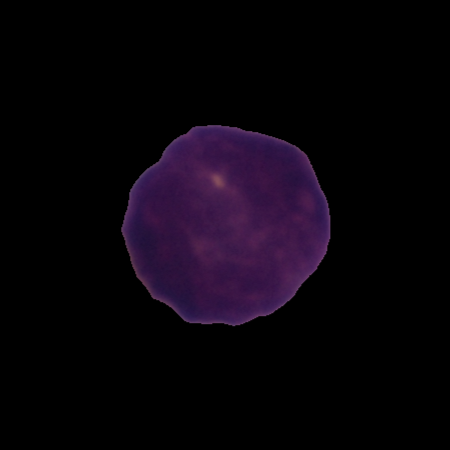
Label: cancer